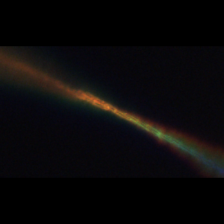
Taxon: Guinardia
Group: Diatoms